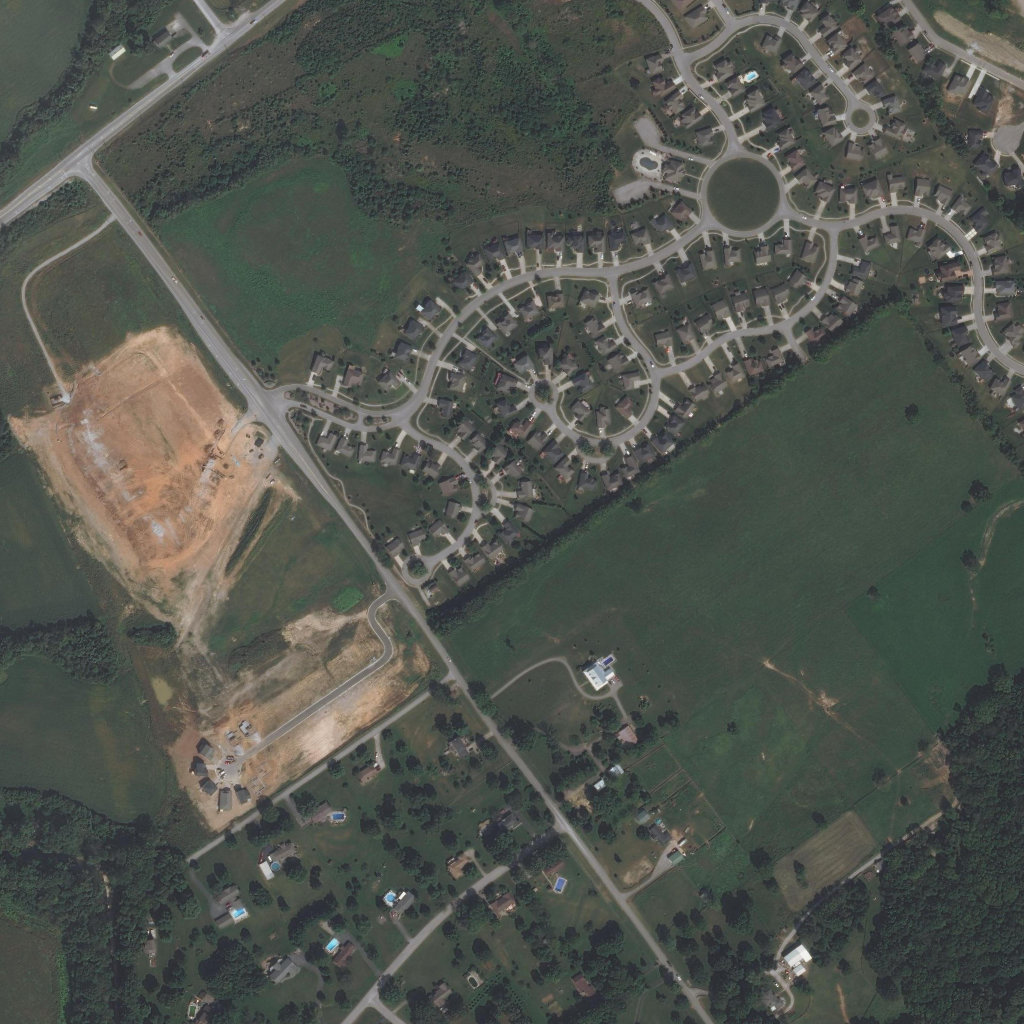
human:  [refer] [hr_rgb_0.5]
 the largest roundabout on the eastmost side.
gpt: <box>[[67, 14, 77, 23, 0]]</box>